Question: I have a table in my Access database called 'Historical_Stock_Prices' that is filled with various companies historical stock prices. I need to run a query that will convert the raw data (the stock prices) into quarterly growth rates and display the quarterly growth rates in a 'DataGridView'.
I've already written the the following query in the SQL View of my Access database and it works within Access.
'SELECT MinMaxYrQtrDates.YrQtr, MinMaxYrQtrDates.Ticker, MinMaxYrQtrDates.MaxDate, [Historical Prices].Close, MinMaxYrQtrDates.MinDate, [Historical Prices_1].Open, ([Historical Prices].[Close]/[Historical Prices_1].[Open]-1)*100 AS GrowthRate FROM [Historical Prices] AS [Historical Prices_1] INNER JOIN ([Historical Prices] INNER JOIN [SELECT Year([Date]) & "-" & DatePart("q",[Date]) AS YrQtr, [Historical Prices].Ticker, Max([Historical Prices].Date) AS MaxDate, Min([Historical Prices].Date) AS MinDate FROM [Historical Prices] GROUP BY Year([Date]) & "-" & DatePart("q",[Date]), [Historical Prices].Ticker]. AS MinMaxYrQtrDates ON ([Historical Prices].Date = MinMaxYrQtrDates.MaxDate) AND ([Historical Prices].Ticker = MinMaxYrQtrDates.Ticker)) ON ([Historical Prices_1].Ticker = MinMaxYrQtrDates.Ticker) AND ([Historical Prices_1].Date = MinMaxYrQtrDates.MinDate);'
I need to be able to call it from within my program and display the results in a 'DataGridView'. I've tried to copy the SQL statement from Access and use it as the SQL statement in my code but it doesn't work. I don't get any errors, the 'DataGridView' is just blank. Here is my code so far:
'''
Imports System.IO
Imports System.Data.OleDb
Public Class Historical_Growth_Rates_Annual
Public tblName As String = "Historical_Stock_Prices"
Private Sub Historical_Growth_Rates_Annual_Load(sender As Object, e As EventArgs) Handles MyBase.Load
If (File.Exists(Nordeen_Investing_3.databaseName)) Then
Nordeen_Investing_3.con.Open()
Dim restrictions(3) As String
restrictions(2) = tblName
Dim dbTbl As DataTable = Nordeen_Investing_3.con.GetSchema("Tables", restrictions)
If dbTbl.Rows.Count = 0 Then
MessageBox.Show("Historical Stock Prices tables does not exist in the database. Please Update")
Else
Dim da As OleDbDataAdapter = New OleDbDataAdapter("SELECT MinMaxYrQtrDates.YrQtr, MinMaxYrQtrDates.Ticker, MinMaxYrQtrDates.MaxDate, [Historical_Stock_Prices].Close1, MinMaxYrQtrDates.MinDate, [Historical_Stock_Prices_1].Open1, ([Historical_Stock_Prices].[Close1]/[Historical_Stock_Prices_1].[Open1]-1)*100 AS GrowthRate FROM [Historical_Stock_Prices] AS [Historical_Stock_Prices_1] INNER JOIN ([Historical_Stock_Prices] INNER JOIN [SELECT Year([Date1]) & " - " & DatePart('q',[Date1]) AS YrQtr, [Historical_Stock_Prices].Ticker, Max([Historical_Stock_Prices].Date) AS MaxDate, Min([Historical_Stock_Prices].Date) AS MinDate FROM [Historical_Stock_Prices] GROUP BY Year([Date1]) & " - " & DatePart('q',[Date1]), [Historical_Stock_Prices].Ticker]. AS MinMaxYrQtrDates ON ([Historical_Stock_Prices].Date = MinMaxYrQtrDates.MaxDate) AND ([Historical_Stock_Prices].Ticker = MinMaxYrQtrDates.Ticker)) ON ([Historical_Stock_Prices_1].Ticker = MinMaxYrQtrDates.Ticker) AND ([Historical_Stock_Prices_1].Date = MinMaxYrQtrDates.MinDate);", Nordeen_Investing_3.con)
'create a new dataset
Dim ds As New DataSet()
'fill the datset
da.Fill(ds)
'attach dataset to the datagrid
DataGridView1.DataSource = ds.Tables(0)
ds = Nothing
da = Nothing
Nordeen_Investing_3.con.Close()
End If
Else
MessageBox.Show("Database does not exist. Please update.")
End If
End Sub
End Class
'''
I'm really stuck and could use some help! Thanks!

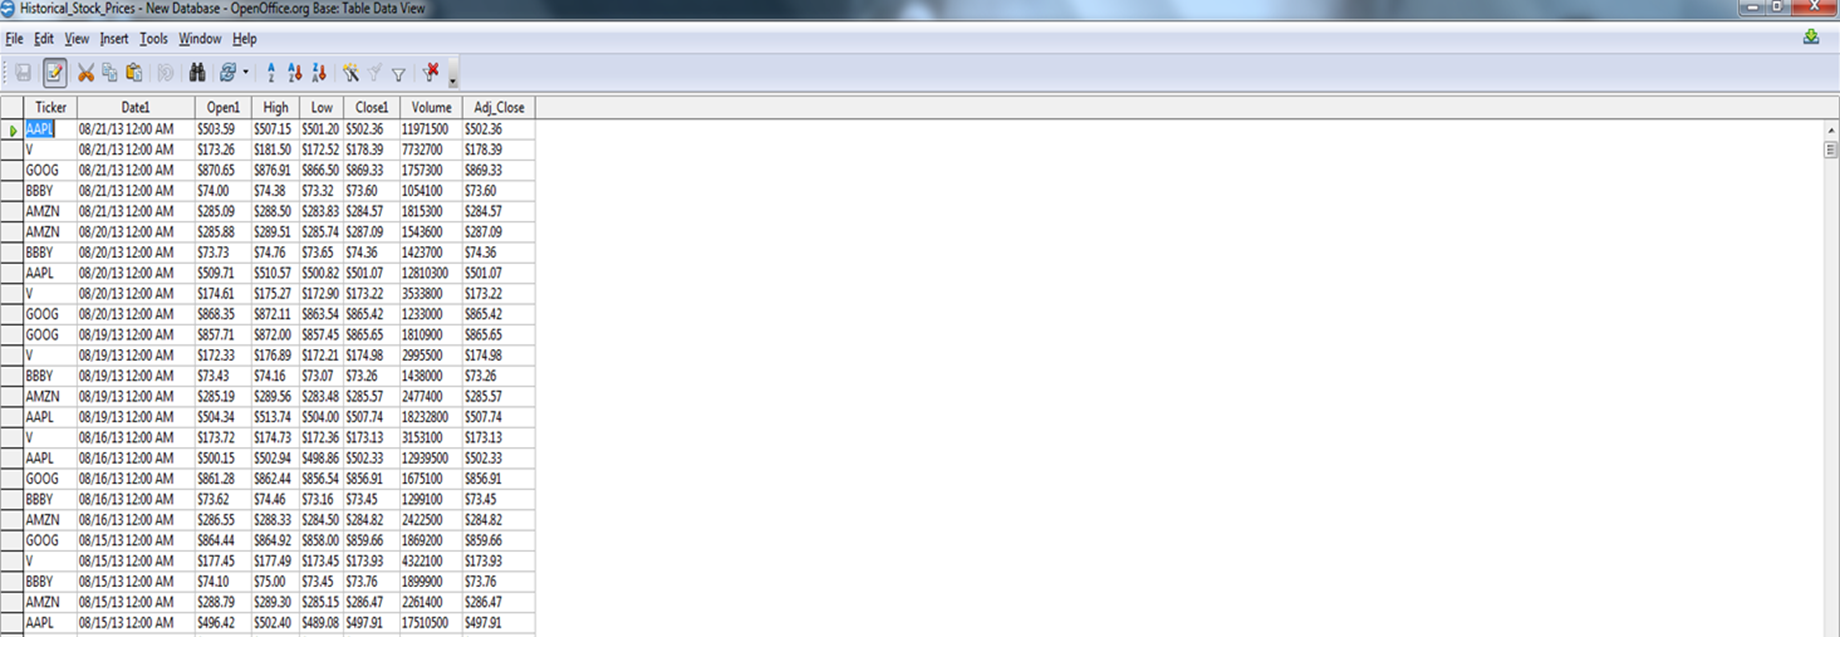
Answer: You want that VB.Net code to recreate the same 'SELECT' statement which works in Access. However, looking at the syntax highlighting with Vim, I think you may actually be creating something else. (It may be like creating a string as the difference of 2 other strings: '"string 1" - "string 2"').
But whether or not I guessed correctly, use a string variable to hold your 'SELECT' statement. Then print that string to the console or write it to a text file so that you can examine the actual statement you're giving to the db engine.
Or save the working query in Access as a named query object and use that query name from your VB.Net code --- that would absolutely guarantee using the same SQL which is confirmed to work in Access.